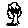
Label: tree